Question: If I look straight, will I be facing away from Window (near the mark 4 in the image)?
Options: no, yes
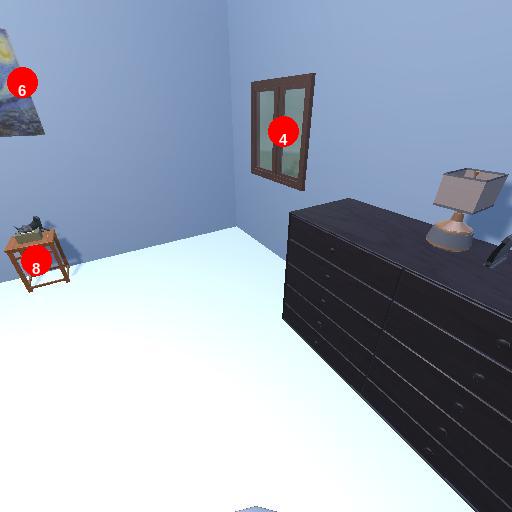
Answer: no